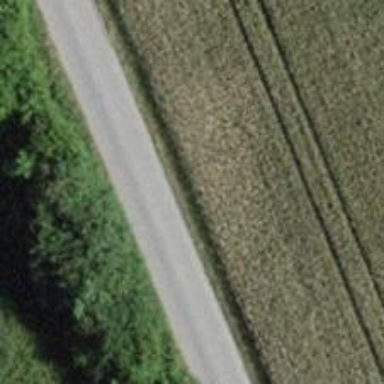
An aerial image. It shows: Unclassified road with asphalt surface.